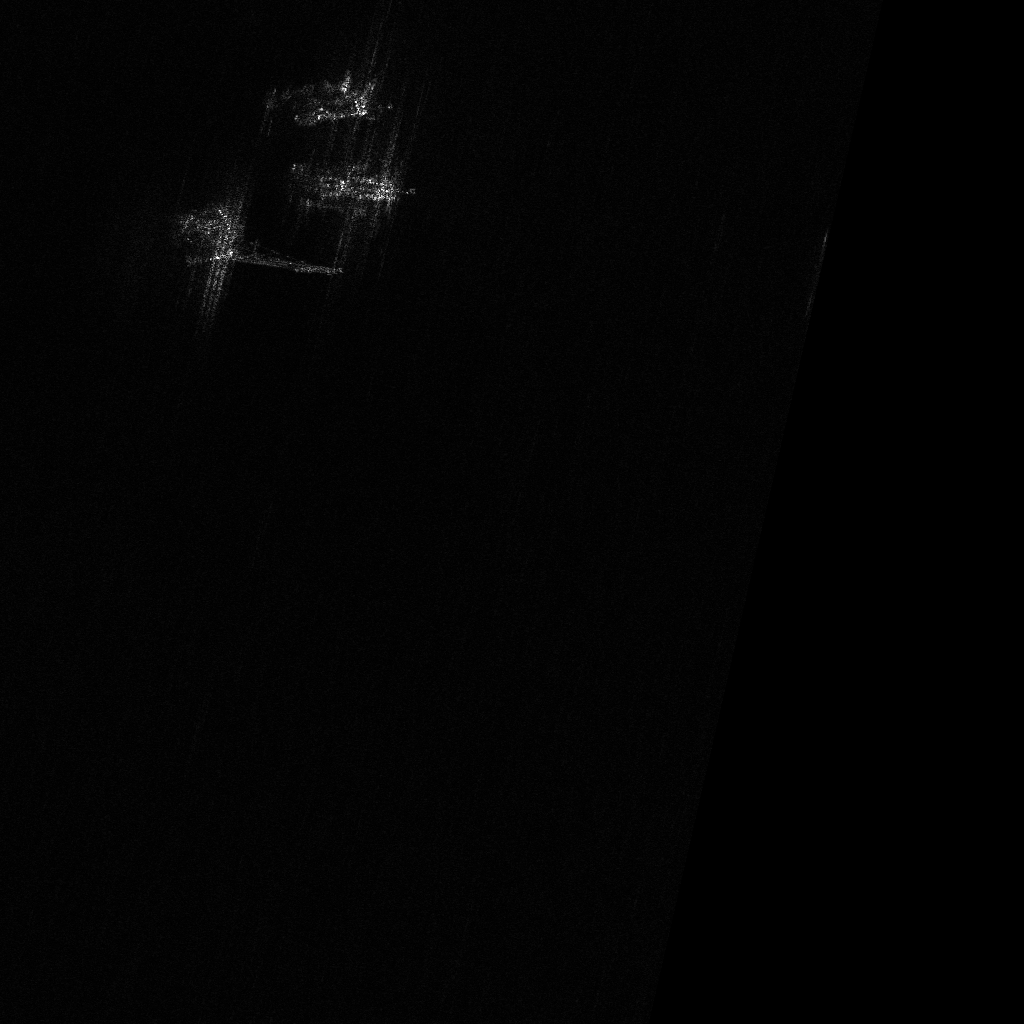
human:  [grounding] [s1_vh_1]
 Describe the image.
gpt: In the satellite image, there is  <ref>3 large container </ref> <box>[[31, 4, 33, 13, 71], [31, 6, 33, 15, 84], [27, 16, 39, 20, 6]]</box> located at top,  <ref>1 large container </ref> <box>[[20, 23, 34, 26, 6]]</box> located at top left.